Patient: sex M, age 48
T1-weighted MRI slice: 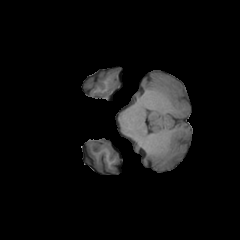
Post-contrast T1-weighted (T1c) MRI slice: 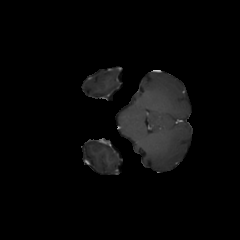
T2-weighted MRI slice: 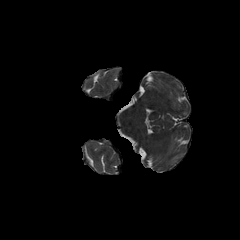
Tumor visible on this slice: no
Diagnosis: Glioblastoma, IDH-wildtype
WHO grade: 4